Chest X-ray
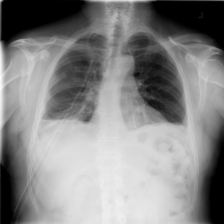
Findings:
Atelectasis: negative
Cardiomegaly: negative
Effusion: positive
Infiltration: positive
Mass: negative
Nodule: negative
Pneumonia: negative
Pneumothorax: positive
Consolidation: negative
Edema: negative
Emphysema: negative
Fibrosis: negative
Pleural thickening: negative
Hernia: negative